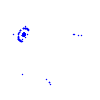
Particle: pion